Question: I have a .NET UWP TextBox with a good deal of text, and I want to search for a word in it. When I click on the button to start my search, it will find the first occurrence of this word. When I click again, it will find the second, like ctrl+f in Notepad).
I want to get focus on the found world, but when is text is long enough that there is a scrollbar in, it will not bring the found word into view.
This is a screengrab of the screen in this state, showing how I must resize the window to see the found word.
<URL>
Here is my code for searching ('textarea' is of type TextBox):
'''
private void Find(string text)
{
textarea.Focus(FocusState.Programmatic);
var start = textarea.SelectionStart + textarea.SelectionLength;
var found = (bool)checkboxFindCaseSensitive.IsChecked ? textarea.Text.IndexOf(text, start) : textarea.Text.IndexOf(text, start, StringComparison.CurrentCultureIgnoreCase);
if (found == -1)
{
textarea.SelectionStart = 0;
found = (bool)checkboxFindCaseSensitive.IsChecked ? textarea.Text.IndexOf(text, start) : textarea.Text.IndexOf(text, start, StringComparison.CurrentCultureIgnoreCase);
if (found == -1) return;
}
textarea.SelectionStart = found;
textarea.SelectionLength = text.Length;
}
'''
I have already tried to put 'textarea.Focus(FocusState.Programmatic);' at the end of method as well as 'textarea.Focus(FocusState.Pointer);', but neither helped.
I've found that it's focusing correctly, but to the last found word (to position, where is the cursor before find next word), not to the currently found word.

So I need to update focus to current 'SelectionStart', not to the last. Any ideas? I have already tried to change 'SelectionStart' again, replace text and update layout - nothing helps.
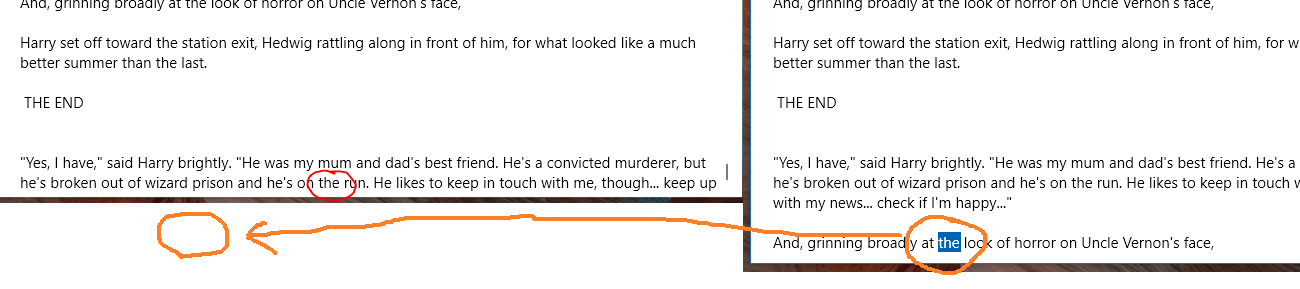
Answer: What you can do is to measure the height of your text until the index, and resize the textbox accordingly.
'''
private static float GetTextHeightUntilIndex(TextBox textBox, int index)
{
var height = 0;
var textBuffer = textBox.Text;
// Remove everything after 'index' in order to measure its size
textBox.Text = textBuffer.Substring(0, index);
textBox.Measure(new Size(Double.PositiveInfinity, Double.PositiveInfinity));
var height = textBox.DesiredSize().Height;
// Put the full text back
textBox.Text = textBuffer;
return height;
}
private void Find(string text)
{
textarea.Focus(FocusState.Programmatic);
var start = textarea.SelectionStart + textarea.SelectionLength;
var found = (bool)checkboxFindCaseSensitive.IsChecked ? textarea.Text.IndexOf(text, start) : textarea.Text.IndexOf(text, start, StringComparison.CurrentCultureIgnoreCase);
if (found == -1)
{
textarea.SelectionStart = 0;
found = (bool)checkboxFindCaseSensitive.IsChecked ? textarea.Text.IndexOf(text, start) : textarea.Text.IndexOf(text, start, StringComparison.CurrentCultureIgnoreCase);
if (found == -1) return;
}
textarea.SelectionStart = found;
textarea.SelectionLength = text.Length;
// -------------------
var cursorPosInPx = GetTextHeightUntilIndex(textarea, found);
// First method: resize your textbox to the selected word
textarea.Height = cursorPosInPx;
// Second method: scroll the textbox
var grid = (Grid)VisualTreeHelper.GetChild(textarea, 0);
for (var i = 0; i <= VisualTreeHelper.GetChildrenCount(grid) - 1; i++)
{
object obj = VisualTreeHelper.GetChild(grid, i);
if (obj is ScrollViewer)
((ScrollViewer)obj).ChangeView(null, cursorPosInPx, null, true);
}
}
'''
Be careful however, for the first method, depending on whatlayout your textbox is, resizing the control may have an unwanted effect or no effect at all.